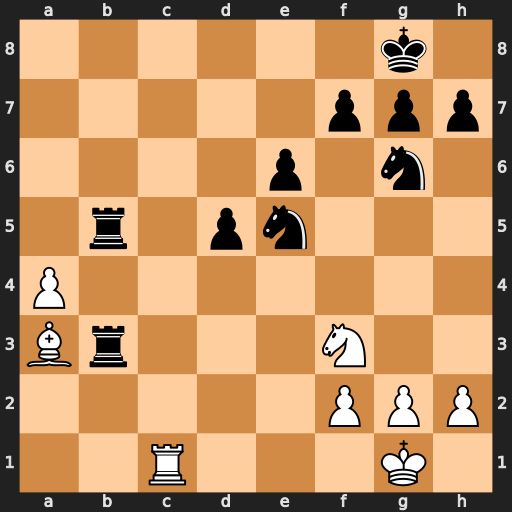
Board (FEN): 6k1/5ppp/4p1n1/1r1pn3/P7/Br3N2/5PPP/2R3K1
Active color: w
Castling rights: -
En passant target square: -
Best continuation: Rc8+ Nf8 Rxf8#